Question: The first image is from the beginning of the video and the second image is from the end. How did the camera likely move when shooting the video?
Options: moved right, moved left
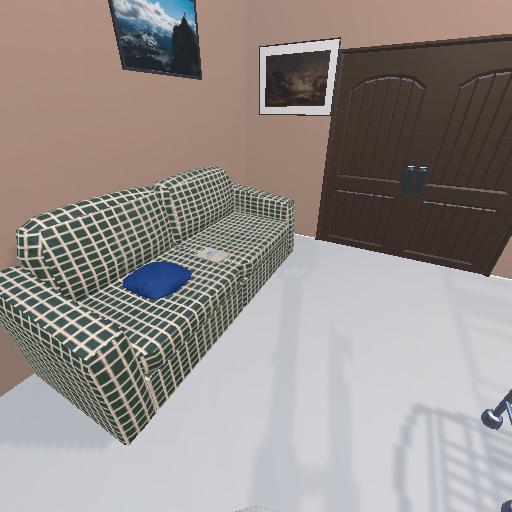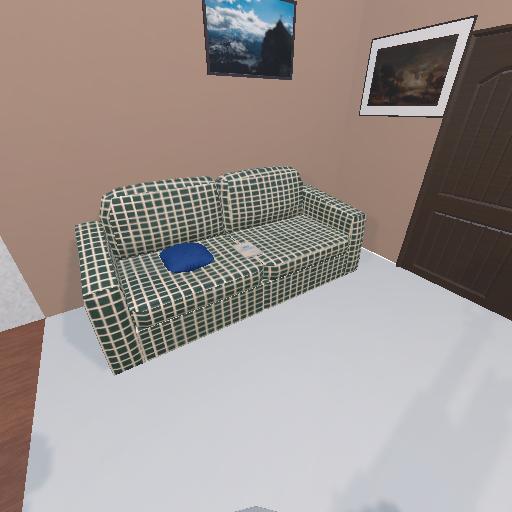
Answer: moved right